Interaction volume radius: 5 \u00c5
Interaction volume height: 15 \u00c5
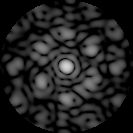
Disorder parameter: 0.656